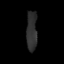
Tissue: lung
Cell type: Endothelial cells
Senescence score: 0.5611
Nuclear area (px): 421
Mean DAPI intensity: 46.537